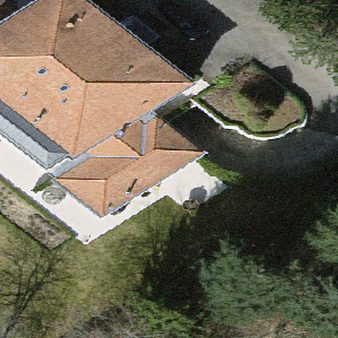
Label: other